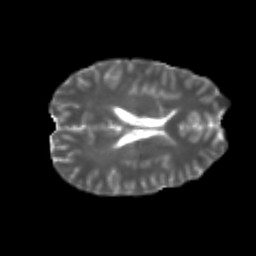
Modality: T2w
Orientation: axial
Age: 22
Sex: male
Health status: healthy
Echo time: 0.074 s